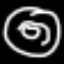
Label: donut